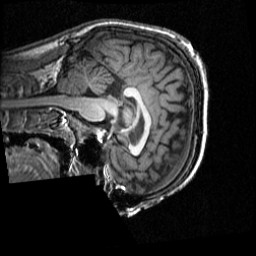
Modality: T1w
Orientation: sagittal
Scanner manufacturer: ge
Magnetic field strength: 3 T
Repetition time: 0.00904 s
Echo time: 0.00184 s